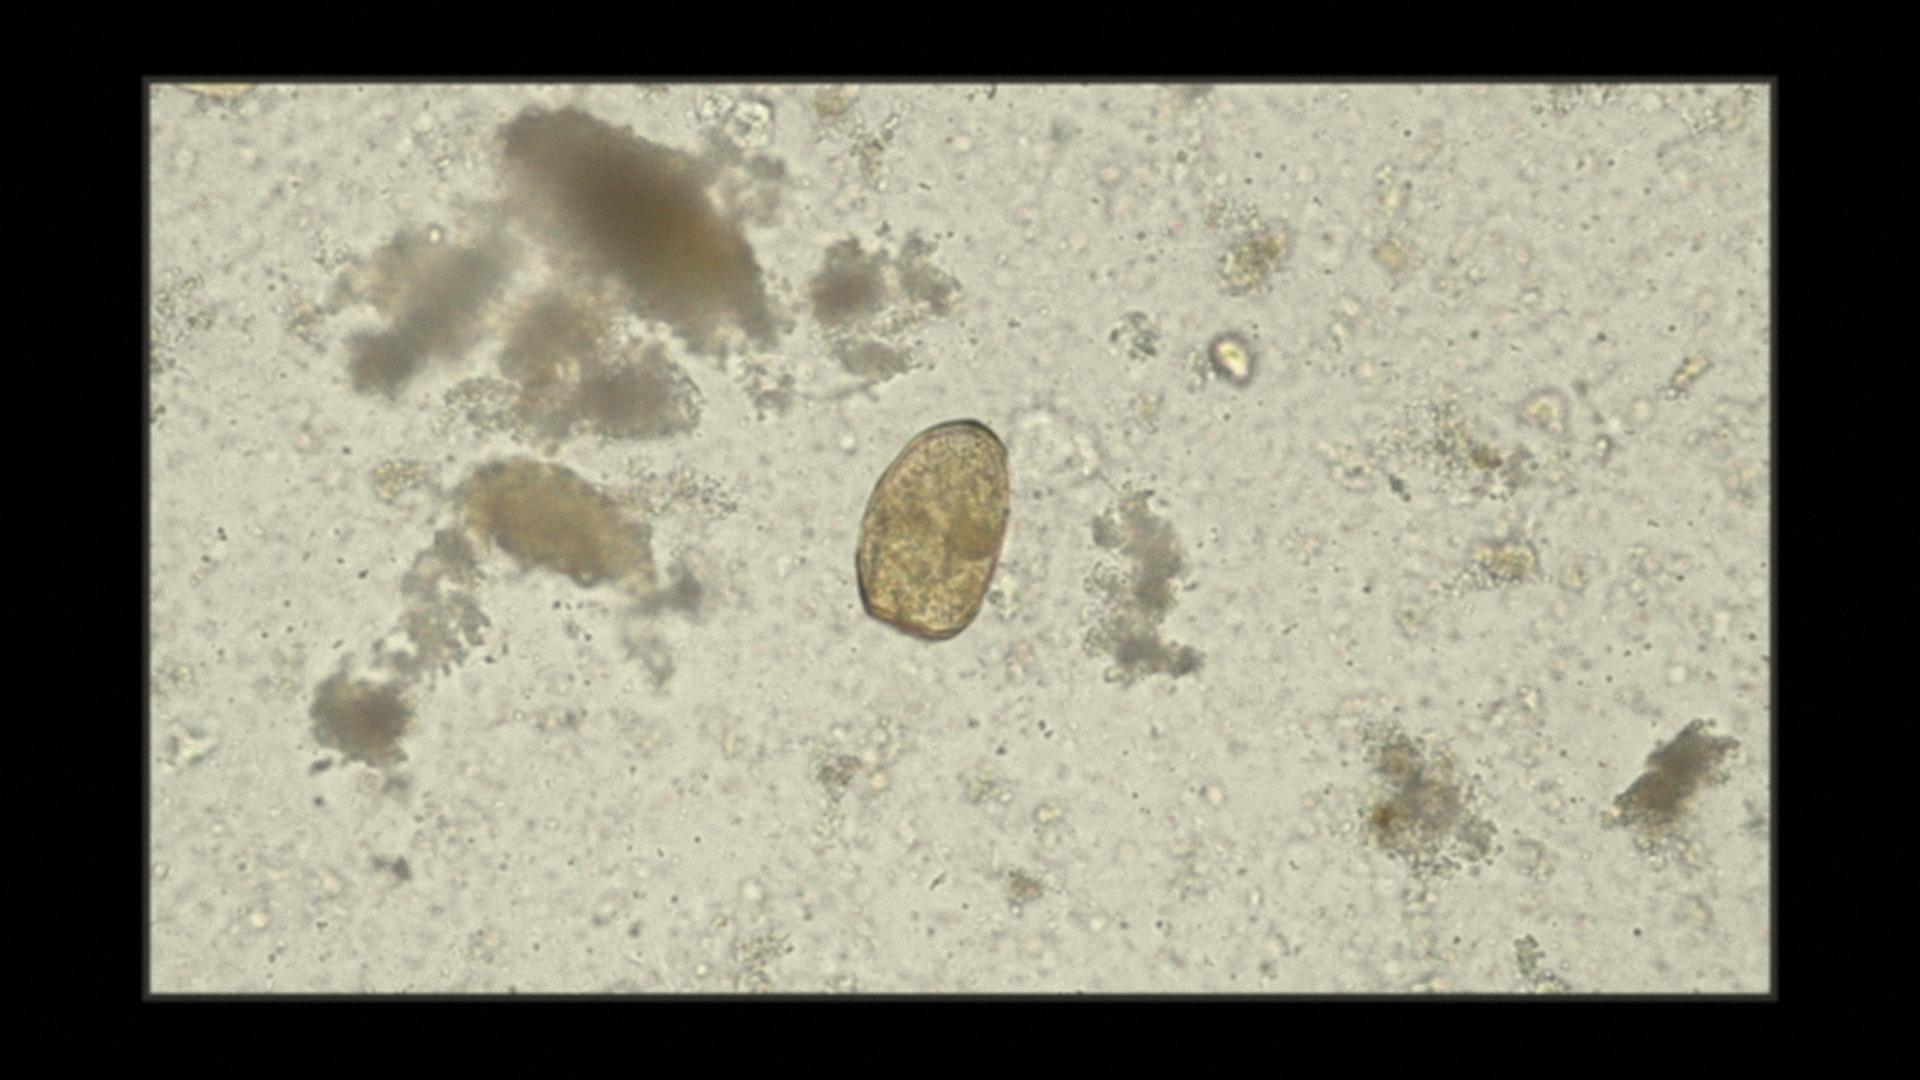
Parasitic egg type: Paragonimus spp